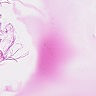
Metastatic tissue present: no